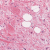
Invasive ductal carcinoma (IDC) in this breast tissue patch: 1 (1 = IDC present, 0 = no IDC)